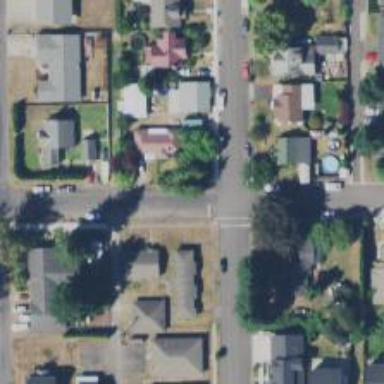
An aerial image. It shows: Residential road with sidewalk on the left.